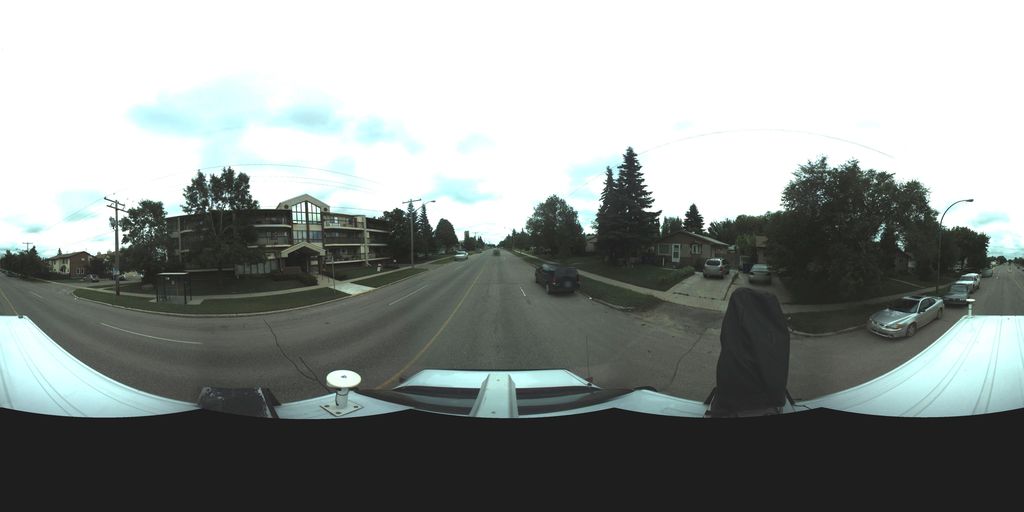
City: saskatoon